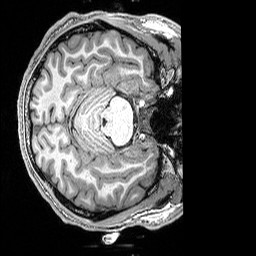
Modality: T1w
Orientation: axial
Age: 23
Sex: male